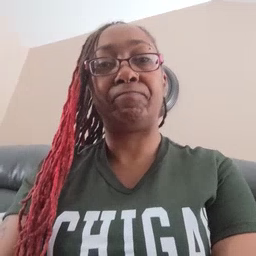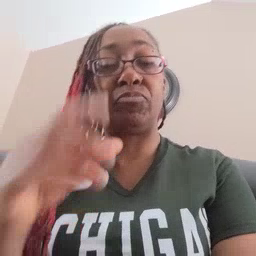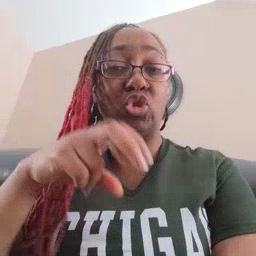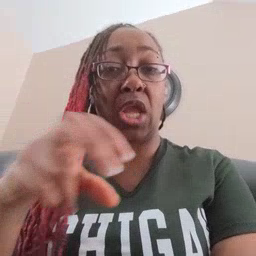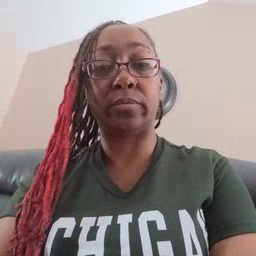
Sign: chair